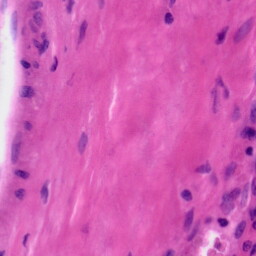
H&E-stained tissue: Tonsil